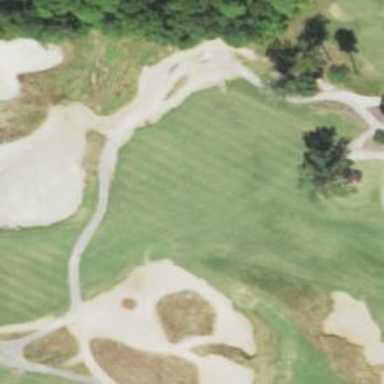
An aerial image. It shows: Golf hole.